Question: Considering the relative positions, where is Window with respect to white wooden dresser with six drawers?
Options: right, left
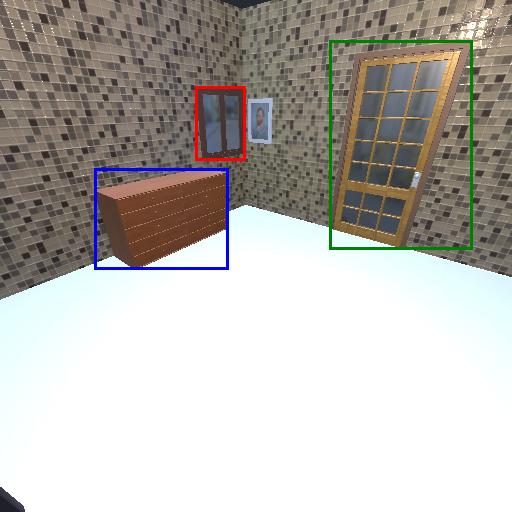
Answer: right